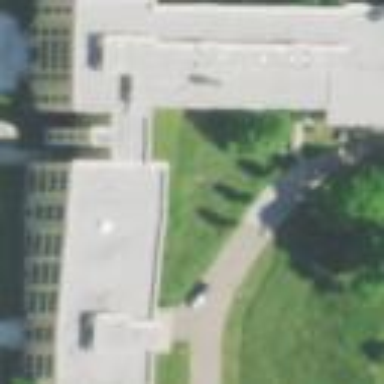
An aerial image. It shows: University building with flat grey roof. The building itself is tan in color.